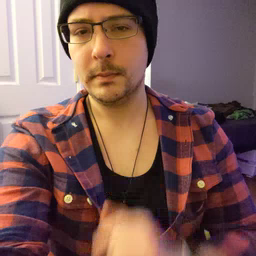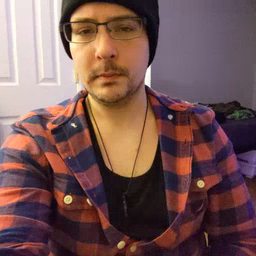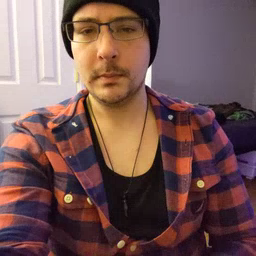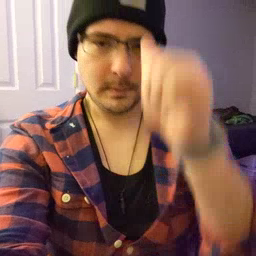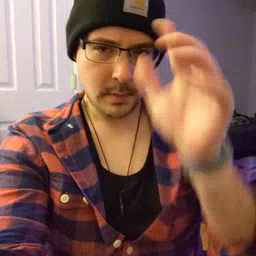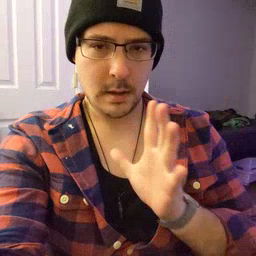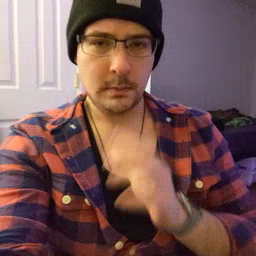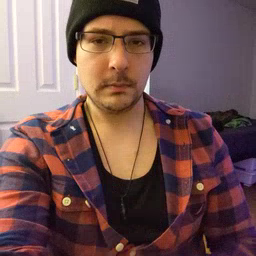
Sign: man